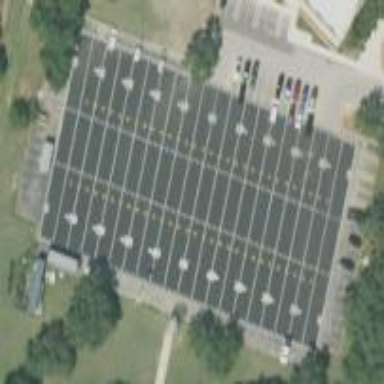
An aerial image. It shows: Asphalt parking area next to American football pitch.